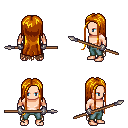
a pixel art fantasy rpg character, male body template, human, light skin, brown tattered cape, teal pants, dark blonde extra-long hairstyle, metal gloves, spear, four views (front, back, left, right), 2x2 character sprite sheet, small pixel art, hard edges, no anti-aliasing